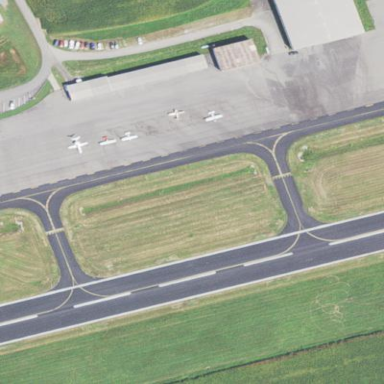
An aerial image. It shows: Apron at the airport.